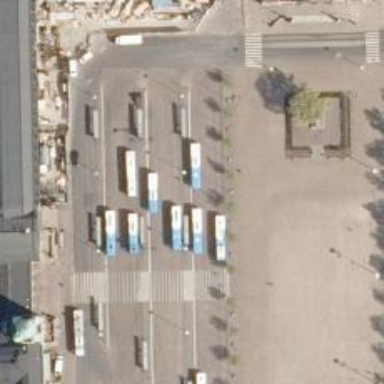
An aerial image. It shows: Bus station.